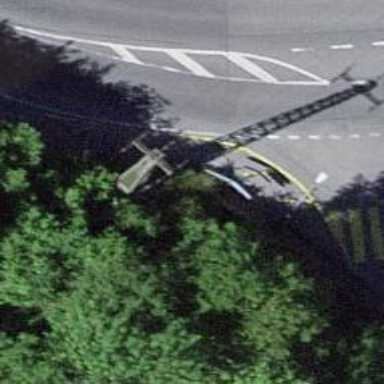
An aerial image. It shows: Guidepost providing information.